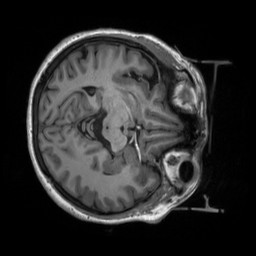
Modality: T1w
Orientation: axial
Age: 61
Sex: female
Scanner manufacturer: siemens
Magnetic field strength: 3 T
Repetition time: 2.53 s
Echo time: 0.00219 s